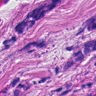
Metastatic tissue present: yes